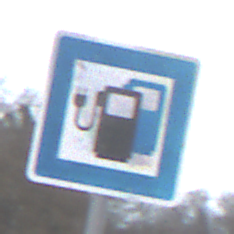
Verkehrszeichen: LadestationFuerElektrofahrzeuge
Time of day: MorningAfternoon
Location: Outdoor (Suburban)
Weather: Overcast
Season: NotSpecified
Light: Natural